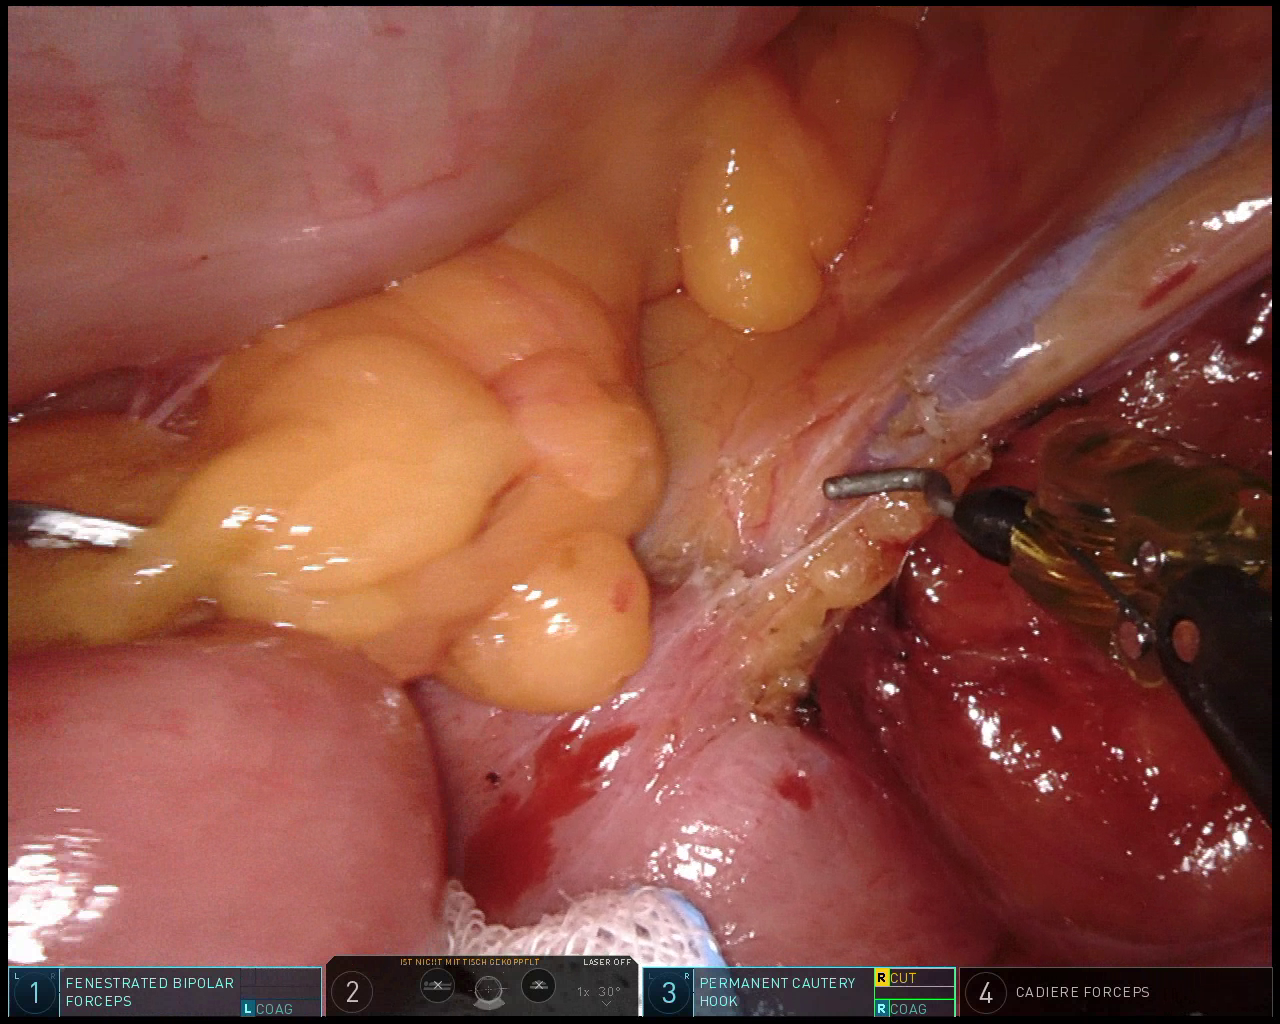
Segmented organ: intestinal_veins
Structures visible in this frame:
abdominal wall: no
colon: yes
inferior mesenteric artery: no
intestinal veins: yes
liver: no
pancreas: no
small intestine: yes
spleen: no
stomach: no
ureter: no
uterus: no
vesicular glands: no